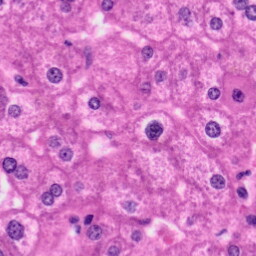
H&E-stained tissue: Liver